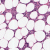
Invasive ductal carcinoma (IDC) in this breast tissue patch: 1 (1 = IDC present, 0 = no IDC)